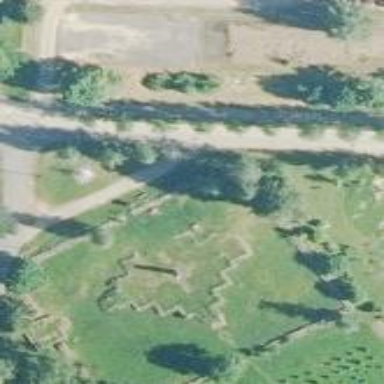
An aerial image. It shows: View of historic ruins.